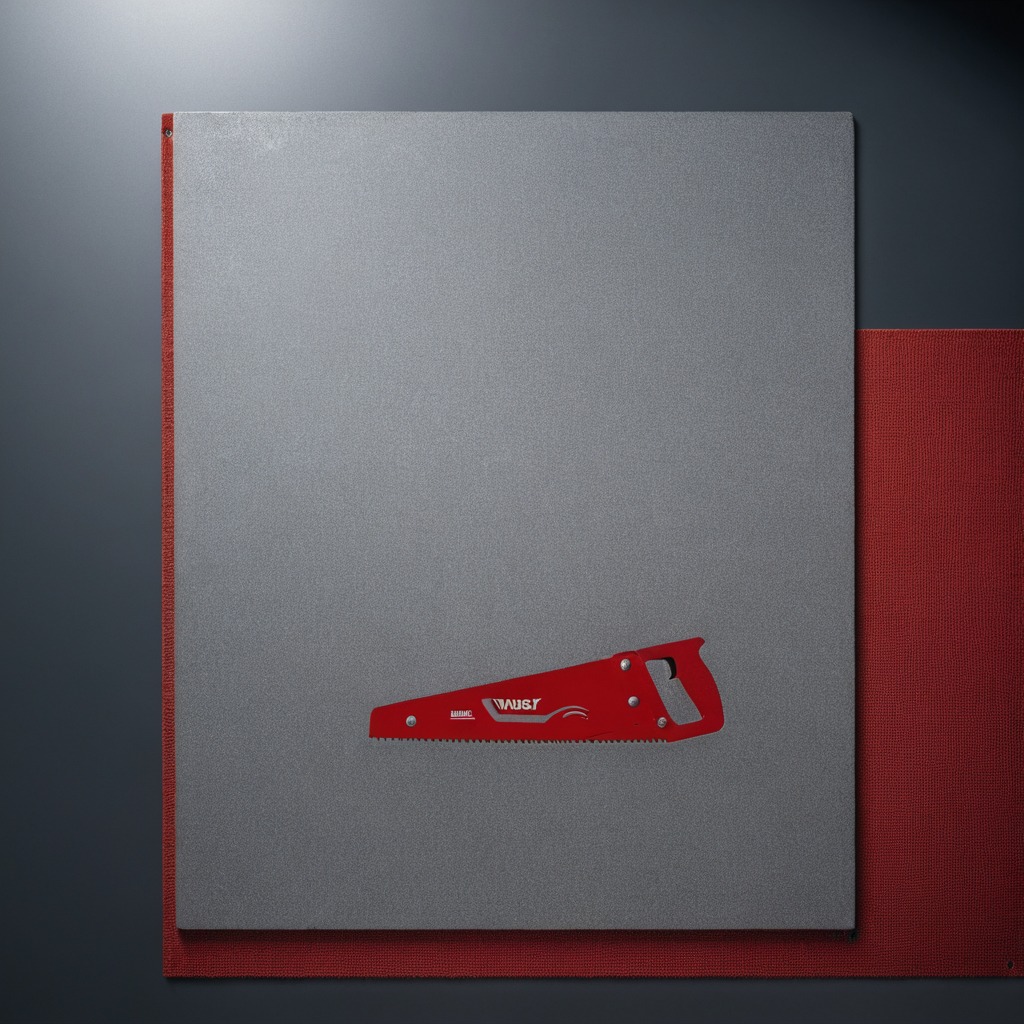
A metal saw is lying on a clean granite tabletop inside a workshop under bright overhead lighting crisp shadows high clarity worn but beneath the mat.